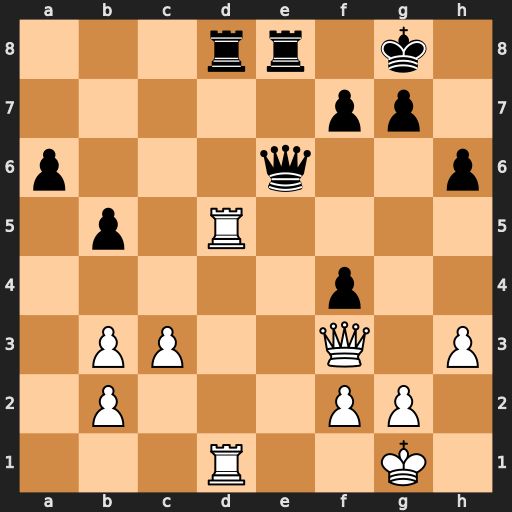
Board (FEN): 3rr1k1/5pp1/p3q2p/1p1R4/5p2/1PP2Q1P/1P3PP1/3R2K1
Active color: w
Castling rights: -
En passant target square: -
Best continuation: Rxd8 Rxd8 Rxd8+